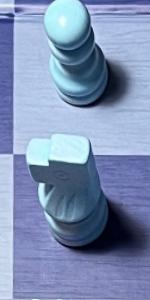
Label: Knight_White